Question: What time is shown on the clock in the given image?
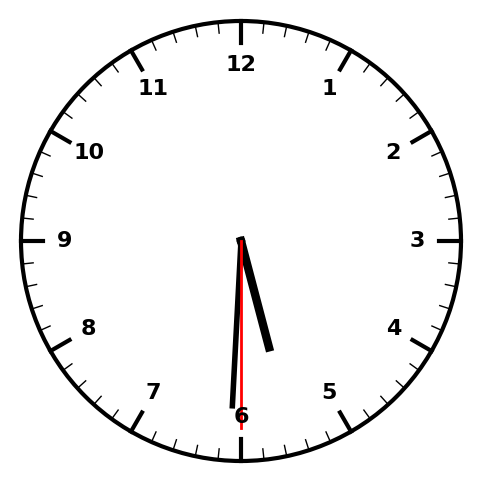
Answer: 05:30:30